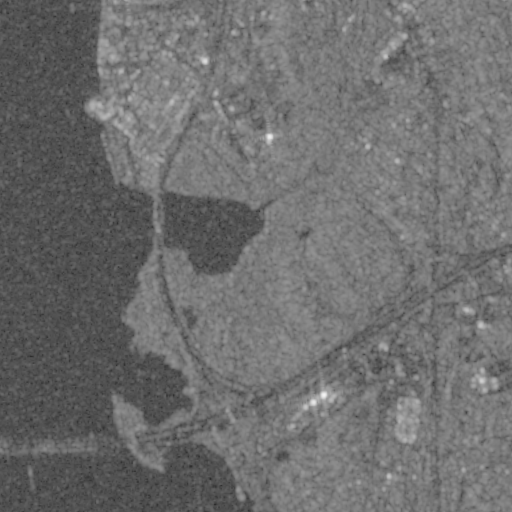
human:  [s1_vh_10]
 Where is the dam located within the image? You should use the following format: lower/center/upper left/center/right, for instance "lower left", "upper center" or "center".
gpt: The dam is located in the upper right of the image.
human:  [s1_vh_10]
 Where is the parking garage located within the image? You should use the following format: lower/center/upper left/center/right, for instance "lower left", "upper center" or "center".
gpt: The parking garage is located in the upper center of the image.
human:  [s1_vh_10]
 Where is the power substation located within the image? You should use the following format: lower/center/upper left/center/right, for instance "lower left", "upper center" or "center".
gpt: The power substation is located in the upper left of the image.
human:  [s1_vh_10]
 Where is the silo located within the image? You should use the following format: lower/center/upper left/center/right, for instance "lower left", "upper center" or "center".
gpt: The silo is located in the center right of the image.
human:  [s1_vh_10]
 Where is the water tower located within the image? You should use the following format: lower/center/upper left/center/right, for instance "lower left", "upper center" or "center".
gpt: The water tower is located in the center right of the image.
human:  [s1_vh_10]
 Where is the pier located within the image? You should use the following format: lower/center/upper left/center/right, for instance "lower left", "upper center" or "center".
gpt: The pier is located in the upper left of the image.
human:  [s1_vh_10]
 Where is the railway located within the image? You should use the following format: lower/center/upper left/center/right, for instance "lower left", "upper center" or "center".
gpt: The railway is located in the upper left of the image.
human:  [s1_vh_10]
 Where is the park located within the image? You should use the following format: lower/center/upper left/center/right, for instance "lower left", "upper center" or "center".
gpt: There is no park in the image.

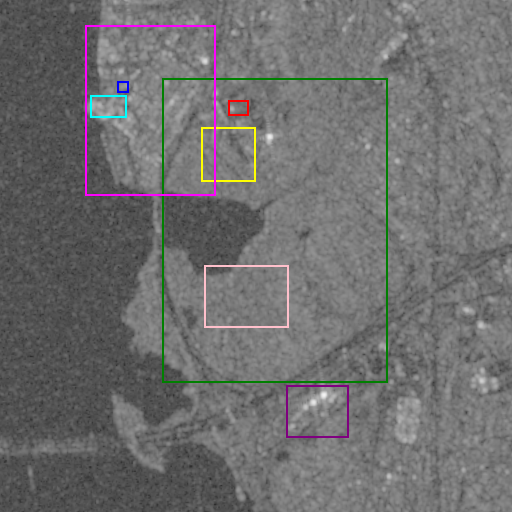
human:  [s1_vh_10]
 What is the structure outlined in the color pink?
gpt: The structure outlined in pink is a crop field.
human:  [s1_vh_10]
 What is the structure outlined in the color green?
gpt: The structure outlined in green is a park.
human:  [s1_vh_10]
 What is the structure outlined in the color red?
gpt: The structure outlined in red is a parking garage.
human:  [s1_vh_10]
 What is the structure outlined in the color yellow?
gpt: The structure outlined in yellow is a parking lot.
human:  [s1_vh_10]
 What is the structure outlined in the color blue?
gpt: The structure outlined in blue is a power substation.
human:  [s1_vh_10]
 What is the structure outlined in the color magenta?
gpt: The structure outlined in magenta is a wastewater plant.
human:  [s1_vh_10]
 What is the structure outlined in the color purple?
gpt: The structure outlined in purple is a building.
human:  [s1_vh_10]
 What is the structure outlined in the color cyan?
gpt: The structure outlined in cyan is a building.
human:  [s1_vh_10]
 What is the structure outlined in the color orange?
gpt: There is no orange outline.